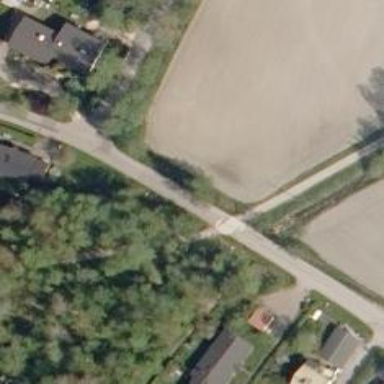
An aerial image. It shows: Cycleway with asphalt surface designed for Nordic skiing.